Field crop: maize
Growth stage: 2
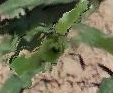
Species: maize